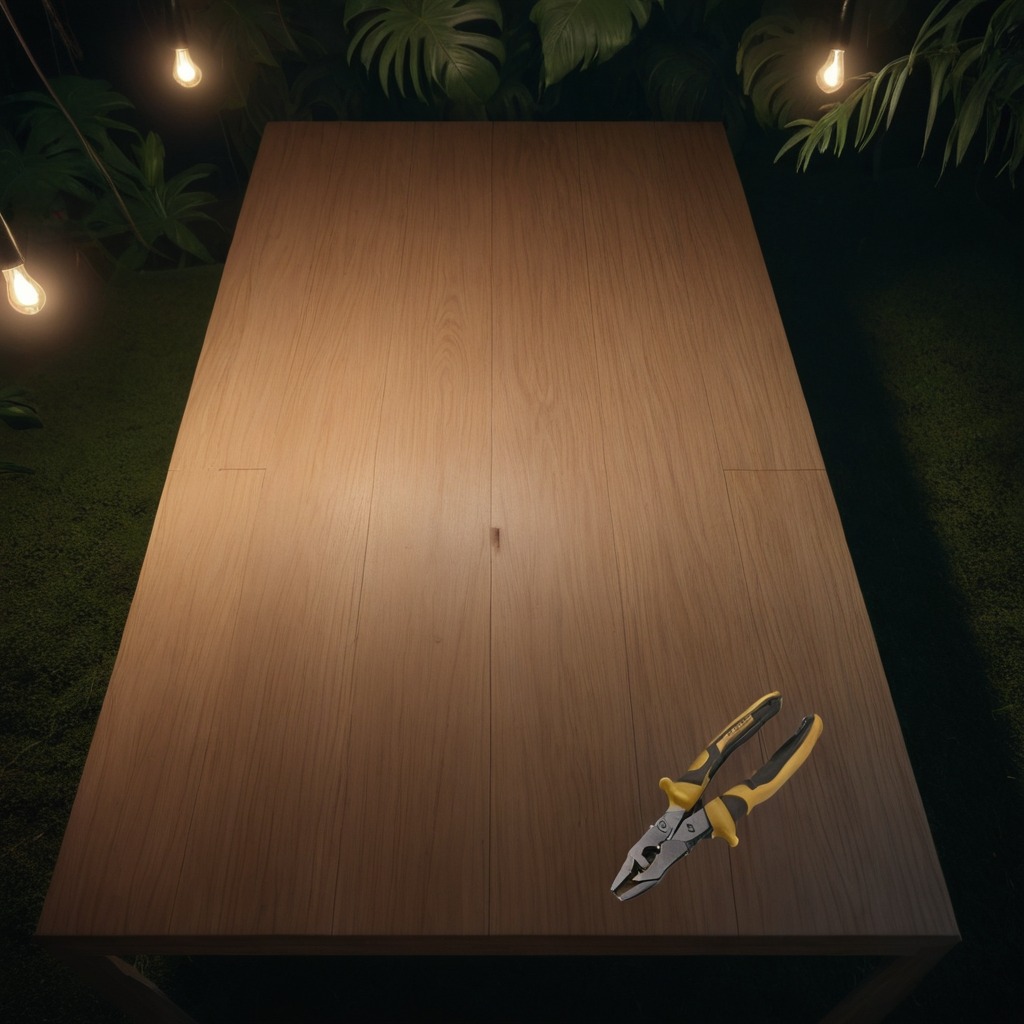
A plier is lying on the wooden table inside a jungle field workshop tent at night.